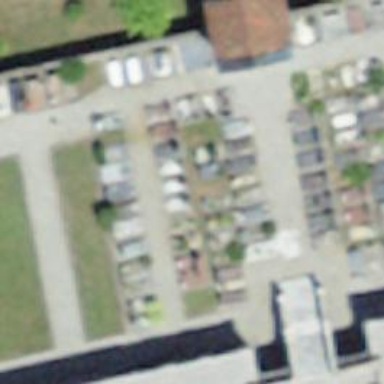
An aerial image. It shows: Cemetery.